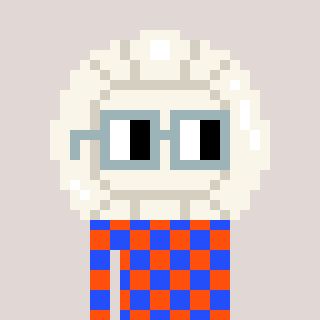
a pixel art character with square dark gray glasses, a volleyball-shaped head and a orange-colored body on a warm background